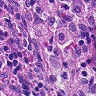
Metastatic tissue present: no